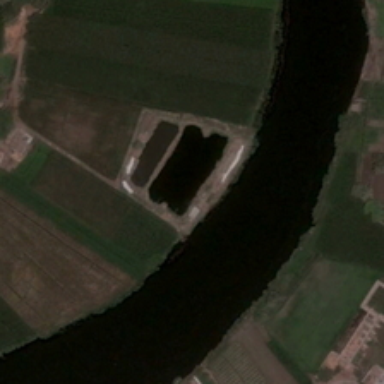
Some of the floating objects float on the river .